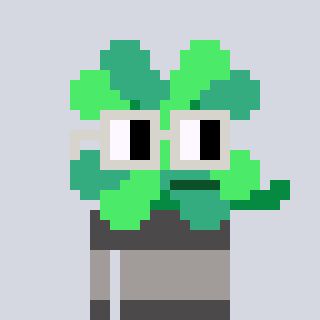
a pixel art character with square light gray glasses, a clover-shaped head and a grayscale-colored body on a cool background